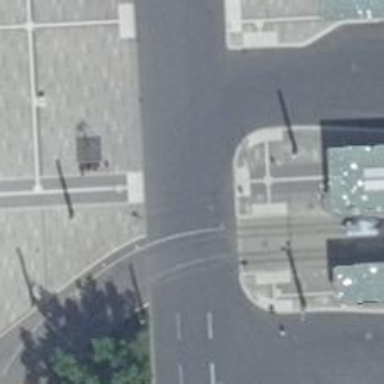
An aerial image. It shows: Unmarked crossing on the road.